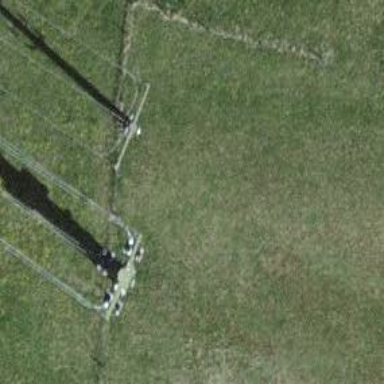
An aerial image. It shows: Termination power tower.